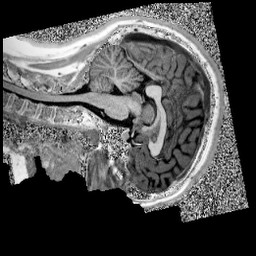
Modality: UNIT1
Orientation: sagittal
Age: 12
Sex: female
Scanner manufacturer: siemens
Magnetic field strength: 3 T
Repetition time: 4 s
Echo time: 0.00303 s